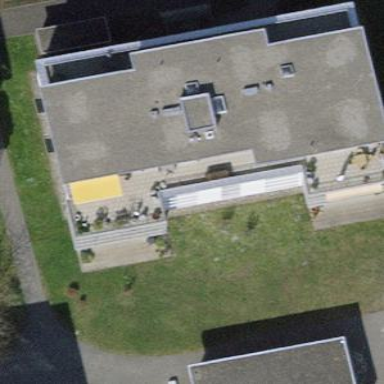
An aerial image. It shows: Building with flat roof. The building is white in color.